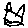
Label: cat